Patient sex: F
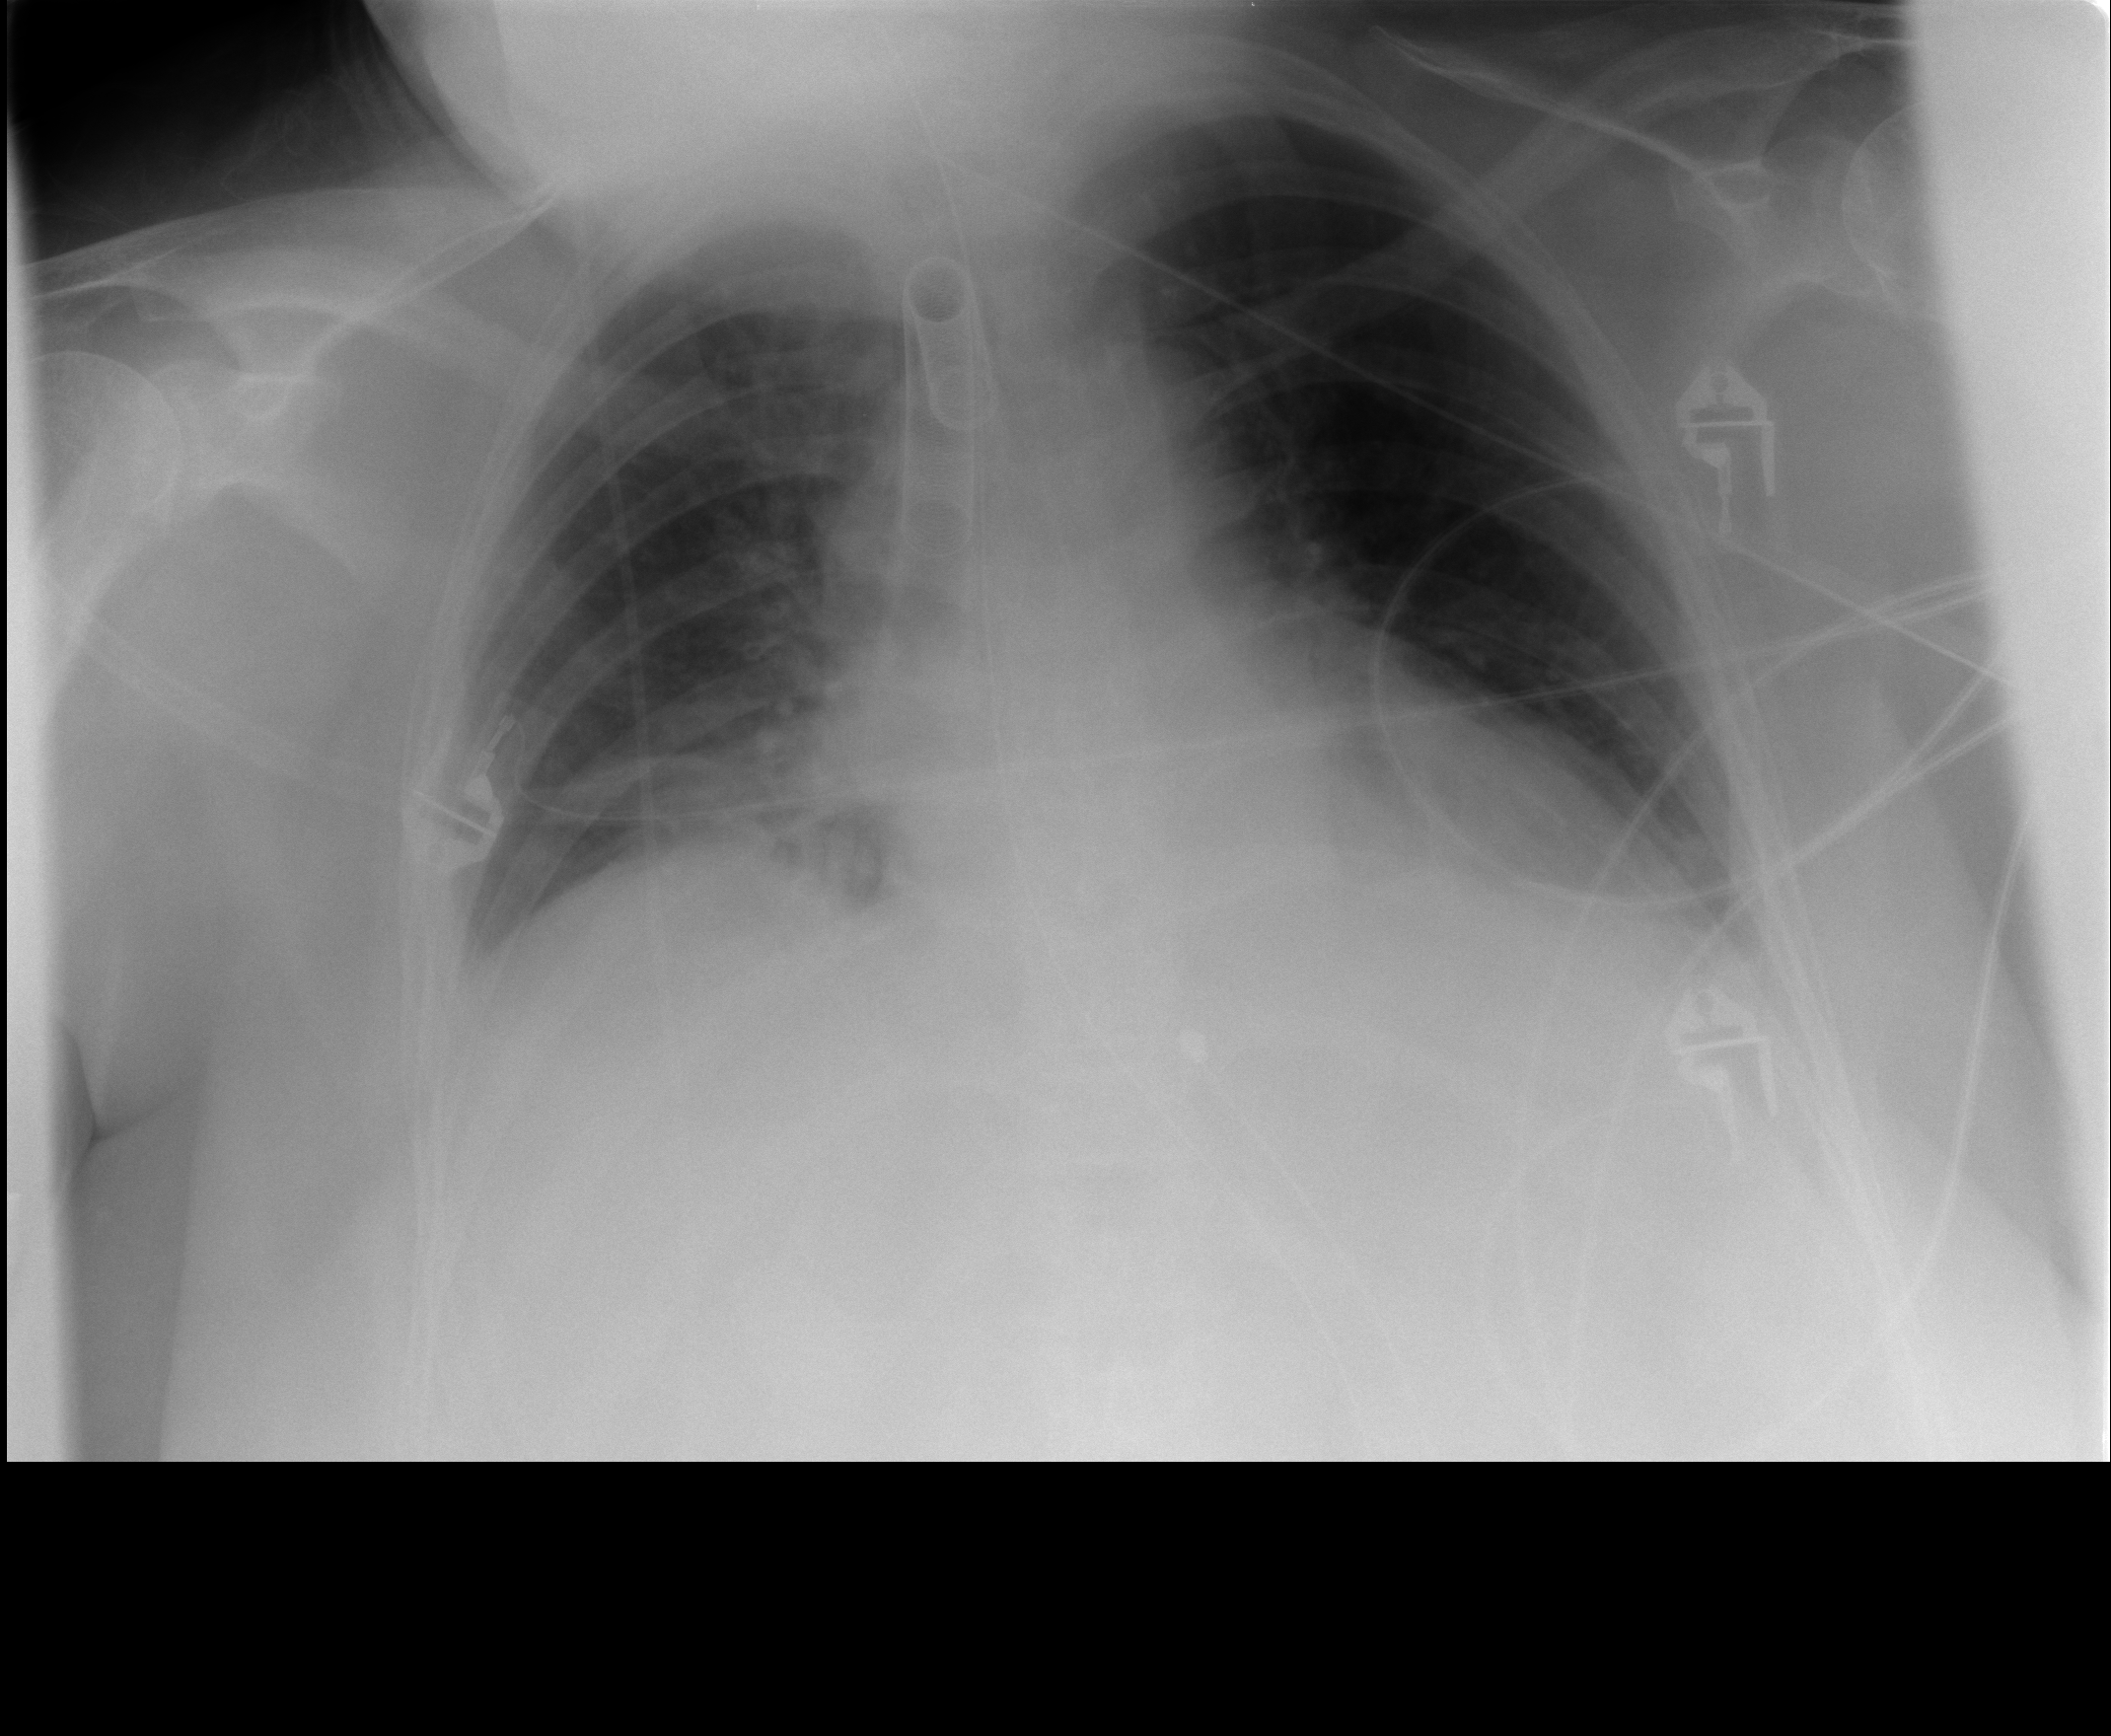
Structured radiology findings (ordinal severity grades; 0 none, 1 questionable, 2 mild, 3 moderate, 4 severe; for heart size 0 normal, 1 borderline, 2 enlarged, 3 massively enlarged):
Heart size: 1
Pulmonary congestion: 1
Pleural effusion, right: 1
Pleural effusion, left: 1
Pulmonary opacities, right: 0
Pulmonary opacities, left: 0
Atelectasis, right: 2
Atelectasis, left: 1